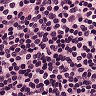
Metastatic tissue present: no